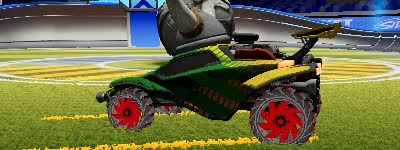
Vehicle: octane